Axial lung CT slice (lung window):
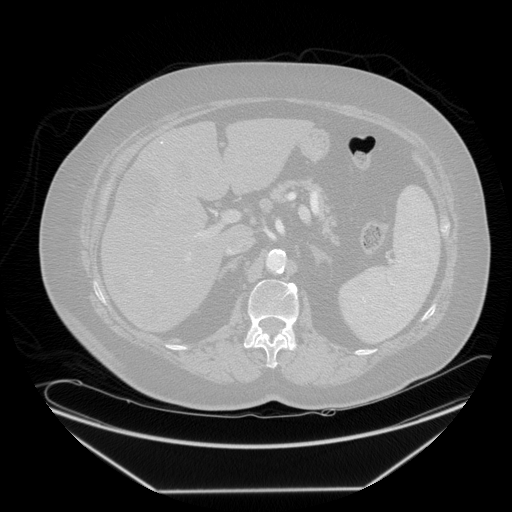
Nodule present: no